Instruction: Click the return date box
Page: home
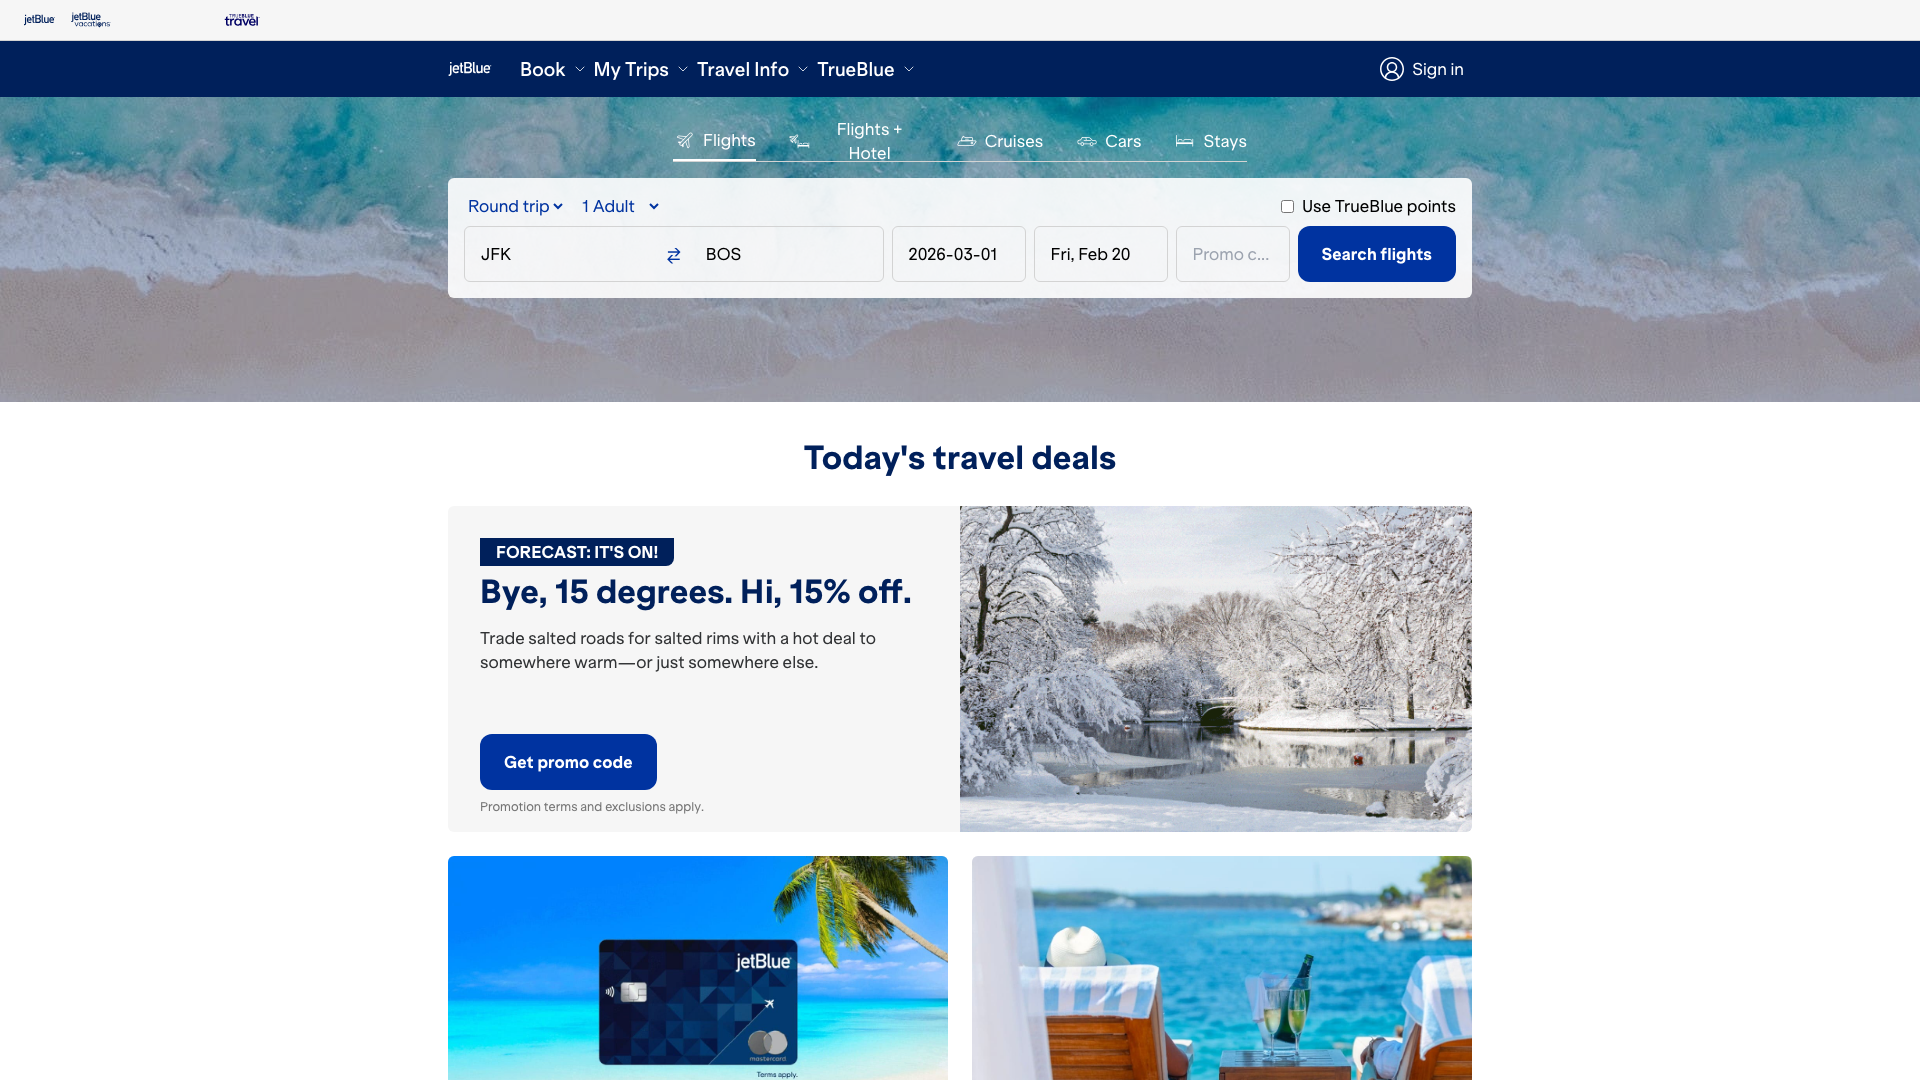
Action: click